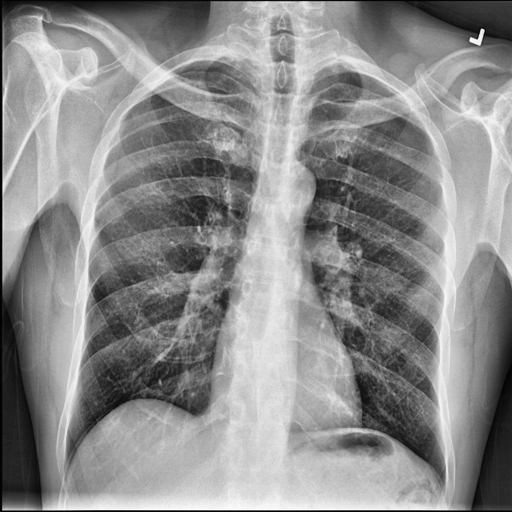
Finding: NORMAL